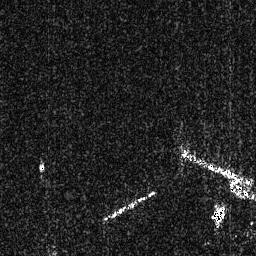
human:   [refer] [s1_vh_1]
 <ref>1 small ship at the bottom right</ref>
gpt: <box>[[81, 79, 87, 88, 0]]</box>